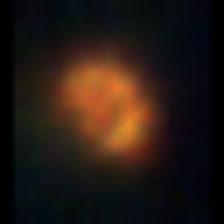
Taxon: NanoPlankton
Group: Other